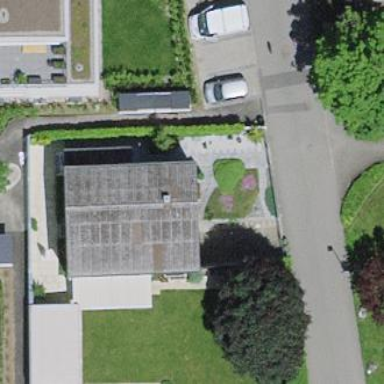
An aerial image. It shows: Building.